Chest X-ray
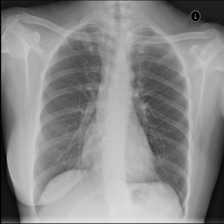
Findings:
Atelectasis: negative
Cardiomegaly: negative
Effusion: negative
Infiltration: negative
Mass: negative
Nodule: negative
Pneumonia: negative
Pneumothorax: negative
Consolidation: negative
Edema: negative
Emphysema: negative
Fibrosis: negative
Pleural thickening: negative
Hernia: negative